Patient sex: F
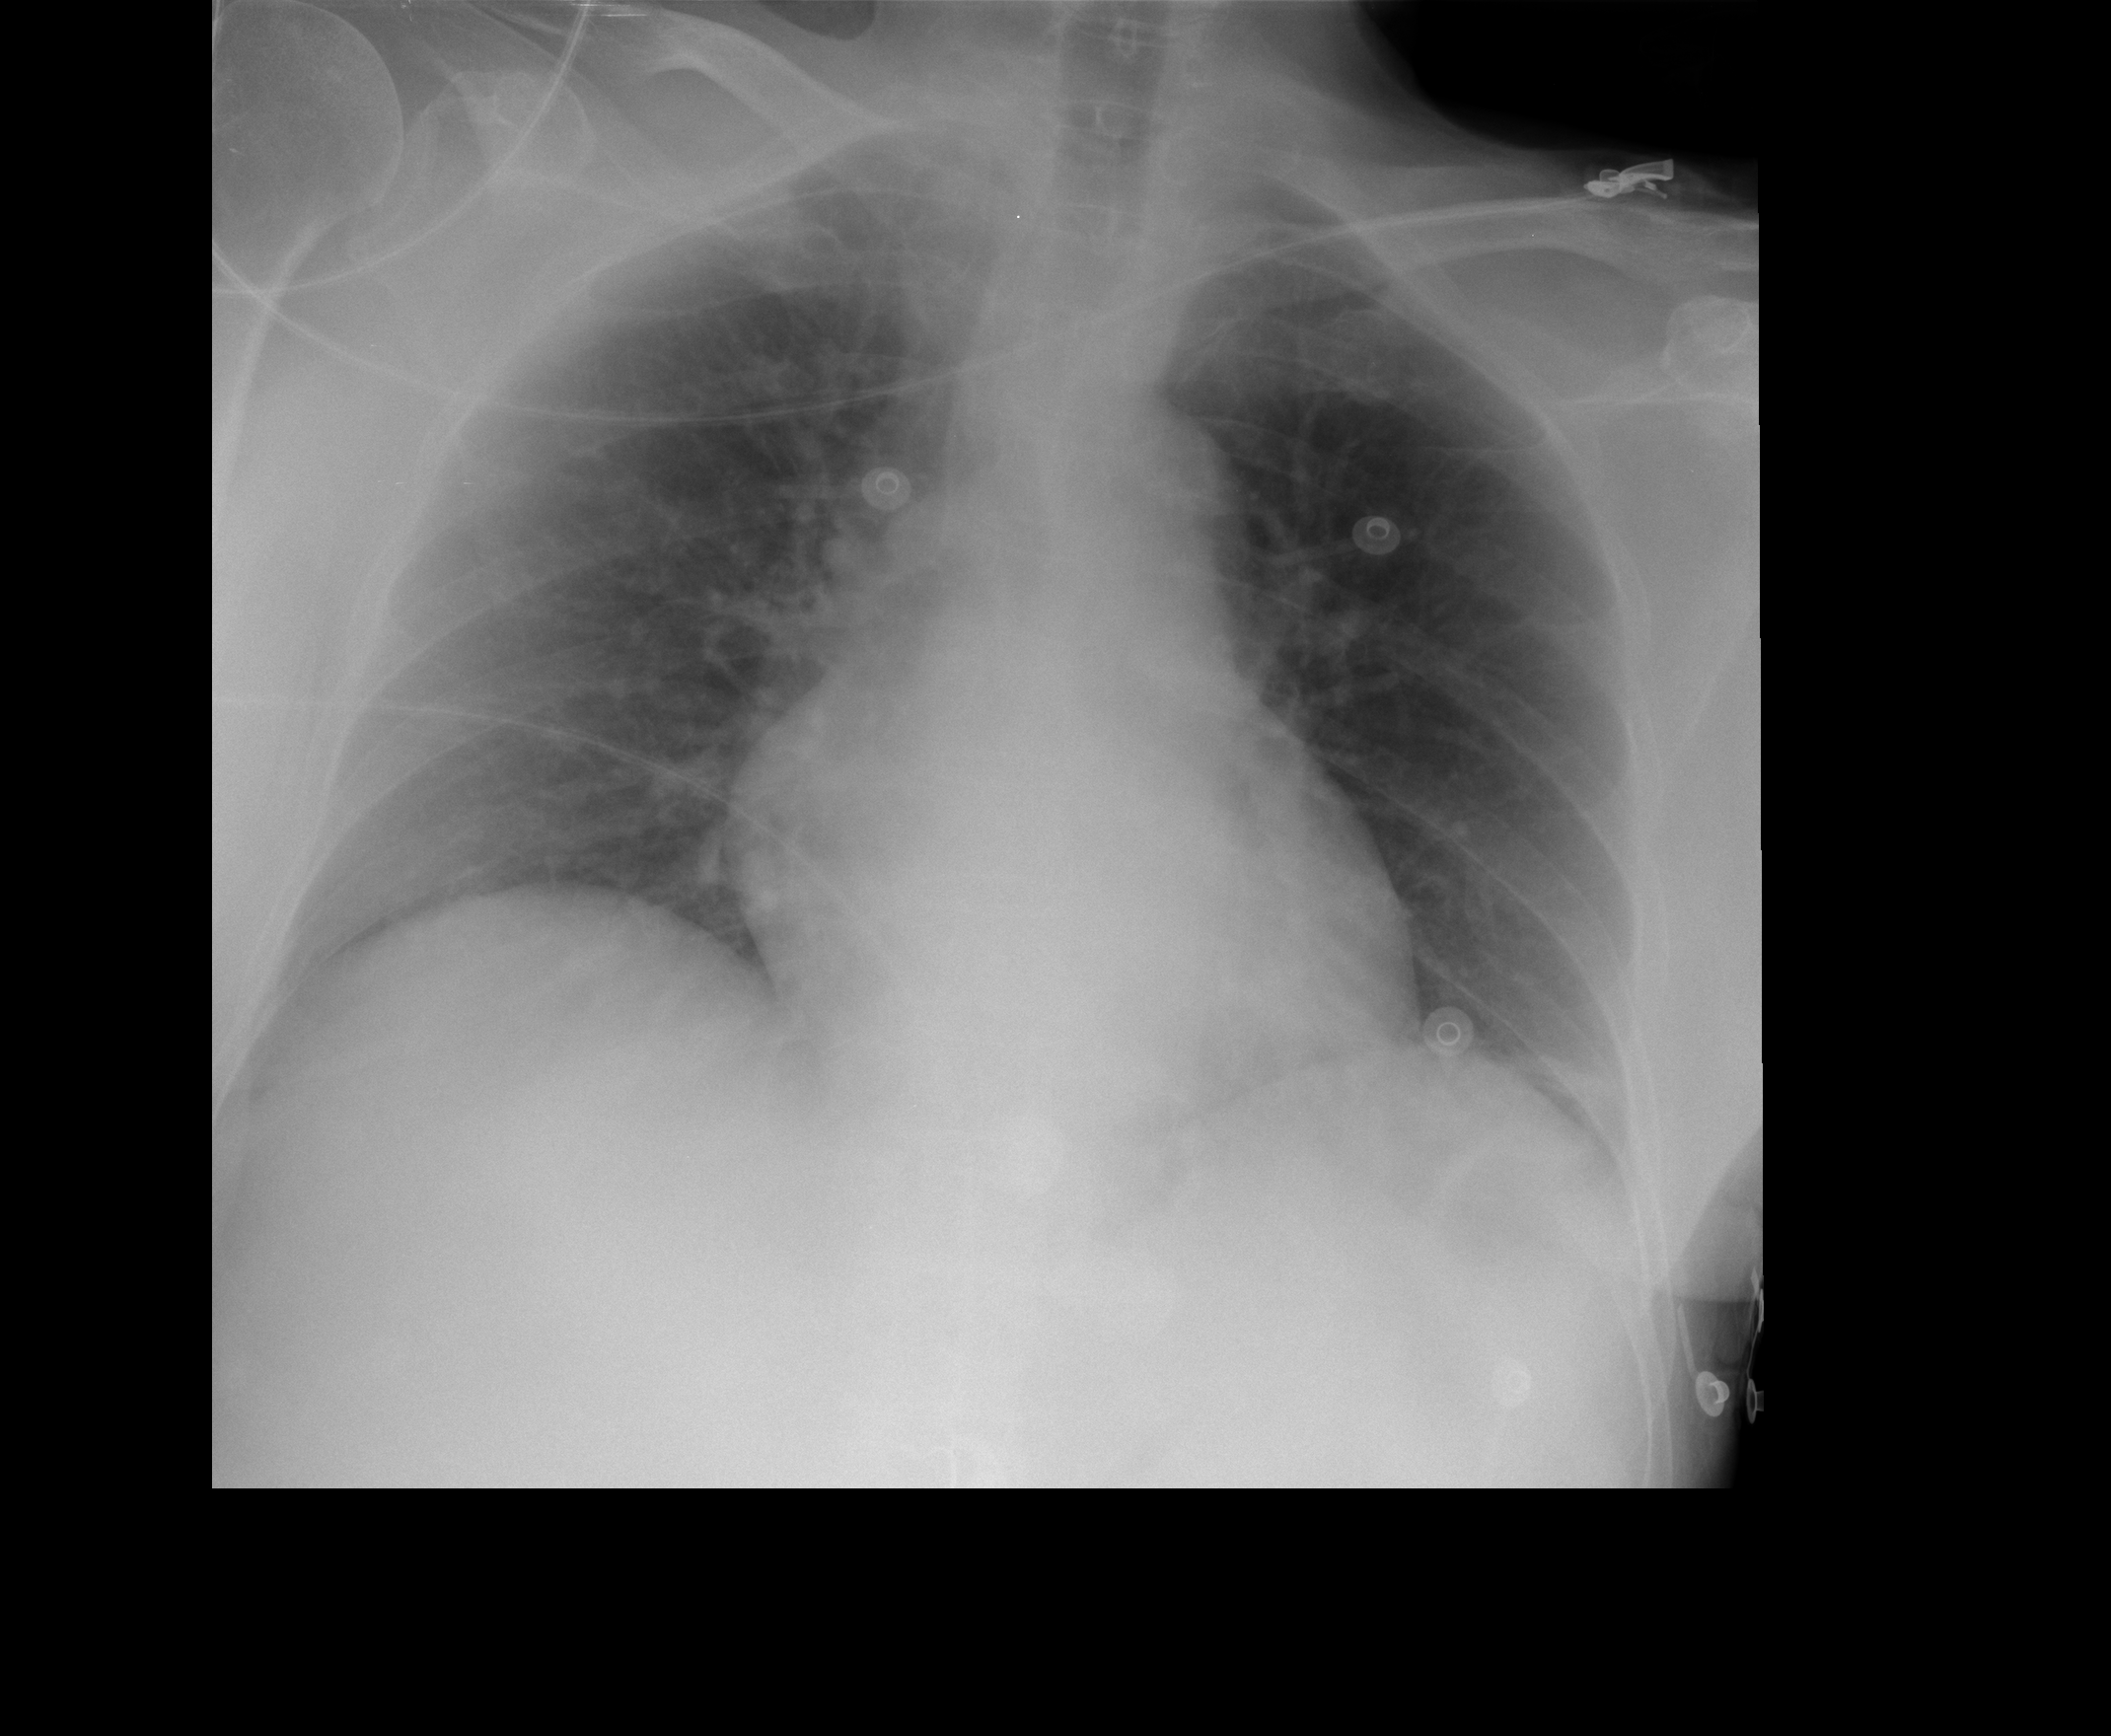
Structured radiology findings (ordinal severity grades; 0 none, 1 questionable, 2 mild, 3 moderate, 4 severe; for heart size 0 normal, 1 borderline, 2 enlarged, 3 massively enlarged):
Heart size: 0
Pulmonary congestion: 1
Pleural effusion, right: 0
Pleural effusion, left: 0
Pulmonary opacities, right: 0
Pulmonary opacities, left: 0
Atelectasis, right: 0
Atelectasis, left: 2